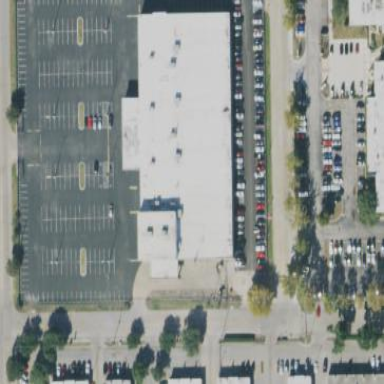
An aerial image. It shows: Commercial building that houses bowling alley.